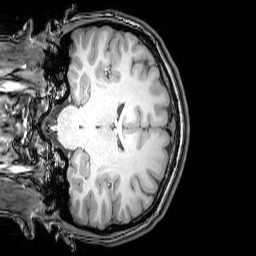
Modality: T1w
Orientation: coronal
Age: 23
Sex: female
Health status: healthy
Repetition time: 0.081 s
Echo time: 0.037 s